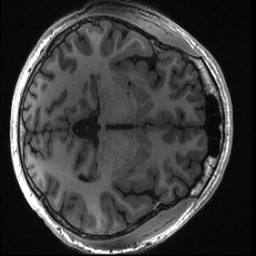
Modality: T1w
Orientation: axial
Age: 24
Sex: male